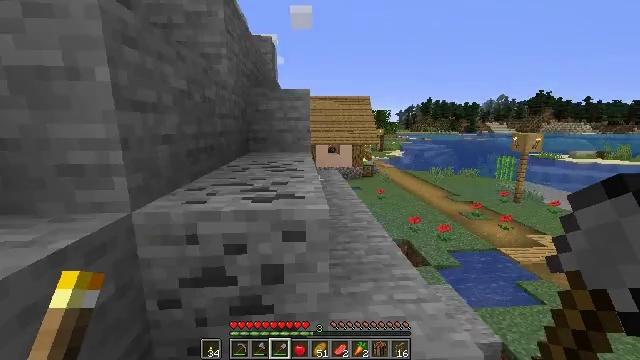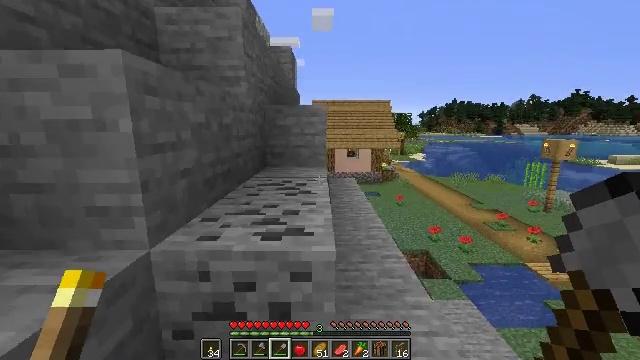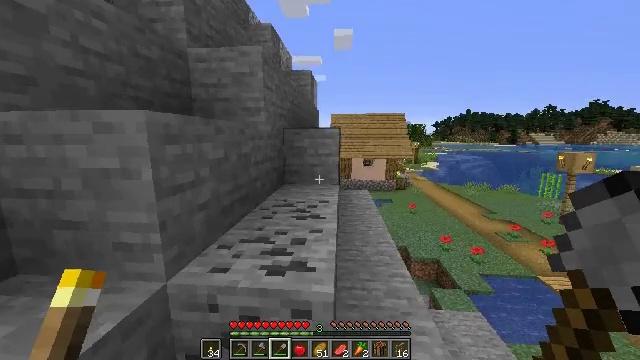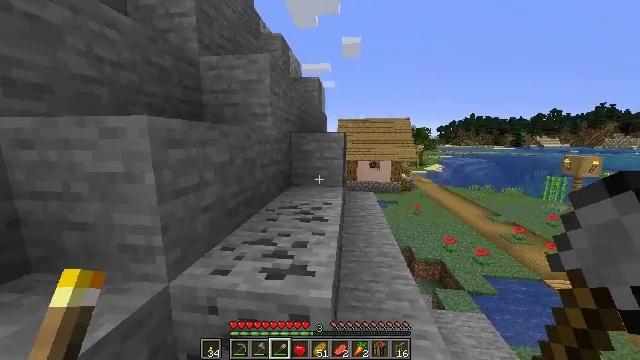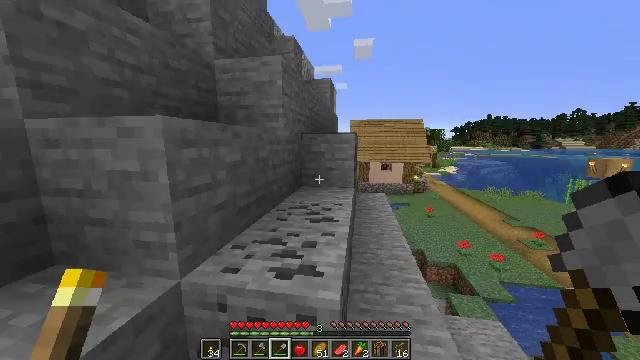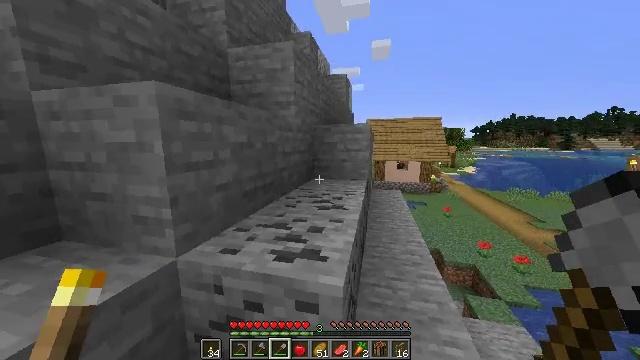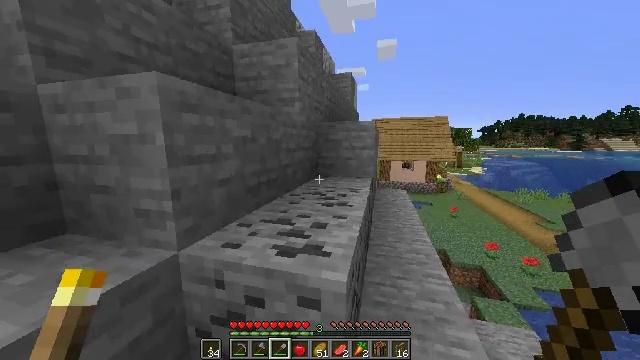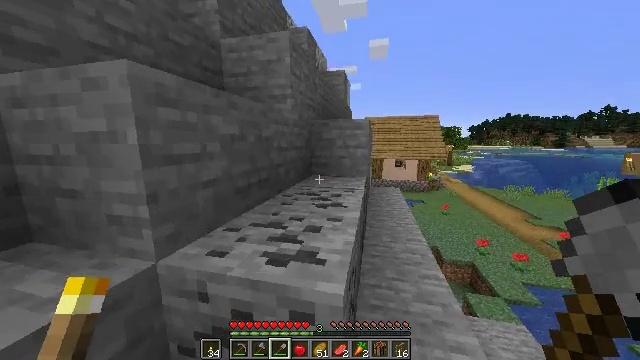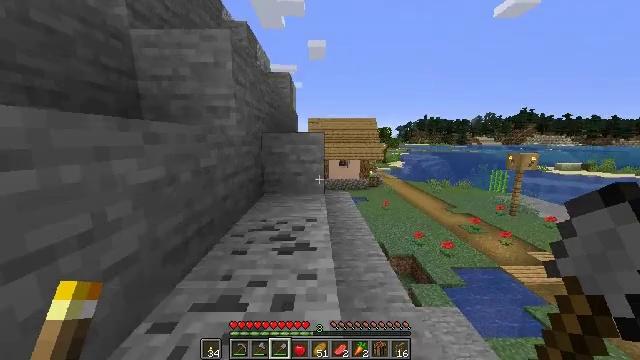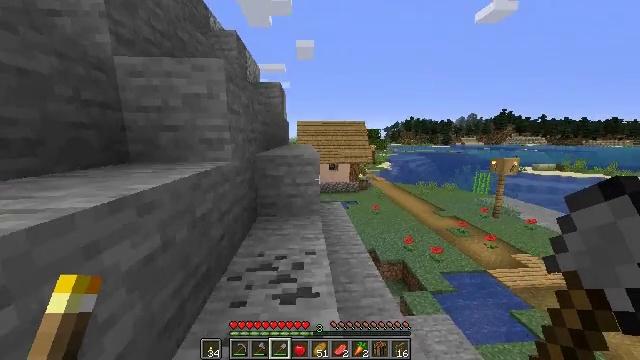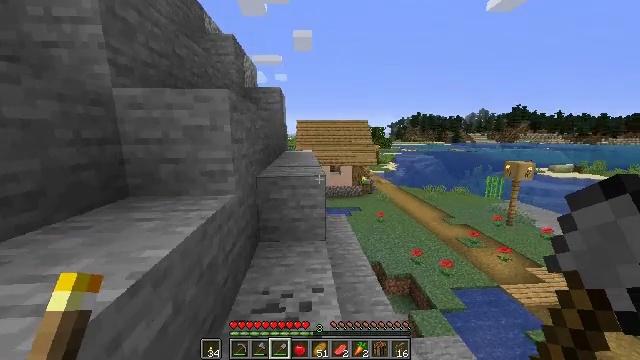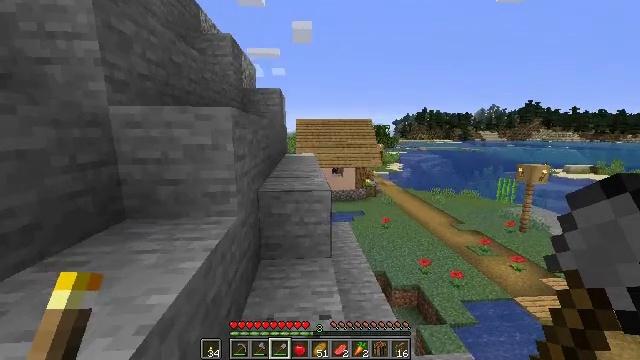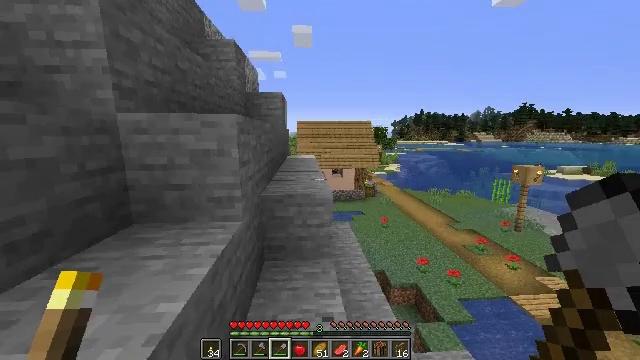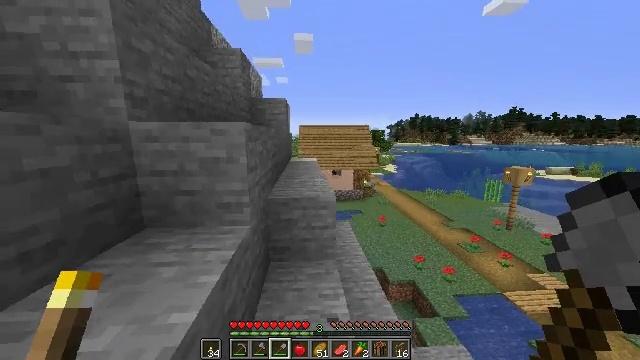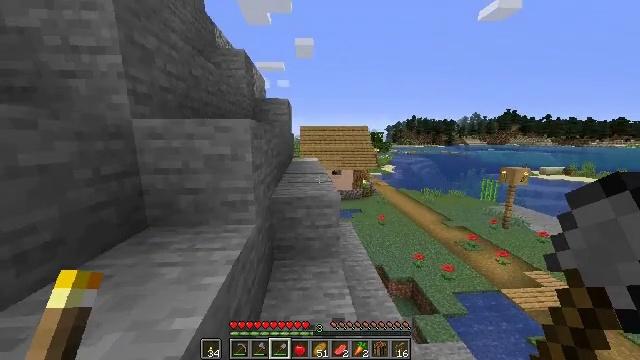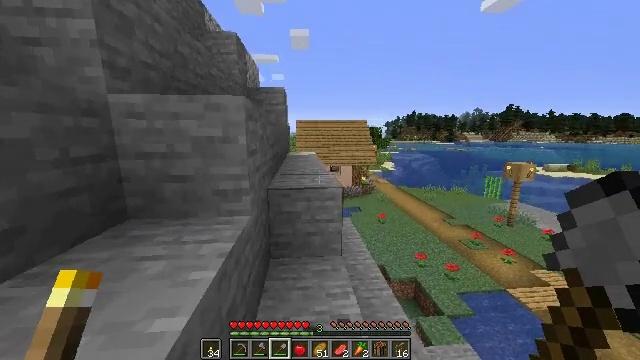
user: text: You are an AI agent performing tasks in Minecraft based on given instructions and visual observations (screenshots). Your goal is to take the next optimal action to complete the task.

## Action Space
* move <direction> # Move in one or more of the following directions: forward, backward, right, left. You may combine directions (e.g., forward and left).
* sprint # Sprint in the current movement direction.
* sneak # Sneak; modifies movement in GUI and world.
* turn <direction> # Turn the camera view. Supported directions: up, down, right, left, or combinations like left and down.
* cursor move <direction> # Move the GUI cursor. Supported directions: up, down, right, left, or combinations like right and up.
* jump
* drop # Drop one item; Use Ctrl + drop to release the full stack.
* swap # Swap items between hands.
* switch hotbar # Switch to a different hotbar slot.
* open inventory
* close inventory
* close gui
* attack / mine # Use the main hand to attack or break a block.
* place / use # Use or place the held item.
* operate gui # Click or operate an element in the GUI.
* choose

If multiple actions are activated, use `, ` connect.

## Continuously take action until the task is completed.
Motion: motion action
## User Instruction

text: Break the white stained glass pane.
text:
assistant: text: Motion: move forward, sprint, turn left, jump
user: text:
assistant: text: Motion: move forward, sprint, turn left and up, jump
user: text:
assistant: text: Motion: move forward, sprint, turn left, jump
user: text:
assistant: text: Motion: move forward, sprint, turn left, jump
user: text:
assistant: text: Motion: move forward and move left, sprint, turn left, jump
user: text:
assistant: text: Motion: move forward and move left, sprint, turn left, jump
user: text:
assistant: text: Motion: move forward and move left, sprint, turn right, jump
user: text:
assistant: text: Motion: move forward and move left, sprint, turn right, jump
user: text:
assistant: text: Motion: move forward, sprint, turn right, jump
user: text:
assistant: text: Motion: move forward, sprint, jump
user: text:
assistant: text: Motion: move forward, sprint, jump
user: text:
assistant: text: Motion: move forward, sprint, jump
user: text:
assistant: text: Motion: move forward, sprint, jump
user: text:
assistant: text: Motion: move forward, sprint, jump
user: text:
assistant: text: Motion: move forward, sprint, jump
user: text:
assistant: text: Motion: move forward, sprint, jump
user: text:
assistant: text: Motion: move forward, sprint, jump
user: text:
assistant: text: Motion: move forward, sprint, turn left, jump
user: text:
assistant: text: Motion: move forward, sprint, jump
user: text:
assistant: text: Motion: move forward, sprint, jump
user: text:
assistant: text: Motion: move forward, sprint, jump
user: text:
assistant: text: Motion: move forward, sprint, jump
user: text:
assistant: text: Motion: move forward, sprint, jump
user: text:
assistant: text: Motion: move forward, sprint, jump
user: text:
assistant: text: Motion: move forward, sprint, jump
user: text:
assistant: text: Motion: move forward, sprint, turn left, jump
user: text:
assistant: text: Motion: move forward, sprint, turn left, jump
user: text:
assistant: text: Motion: move forward, sprint, jump
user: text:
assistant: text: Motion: move forward, sprint, jump
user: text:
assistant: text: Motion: move forward, sprint, jump